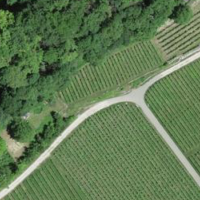
EUNIS habitat code: 40
Species observed at this site:
Prunus mahaleb